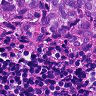
Metastatic tissue present: yes